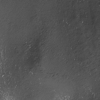
Label: not_dusty